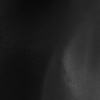
Atmospheric dust classification: not_dusty